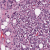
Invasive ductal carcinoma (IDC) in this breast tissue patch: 1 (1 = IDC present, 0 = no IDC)